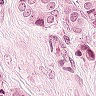
Metastatic tissue present: yes